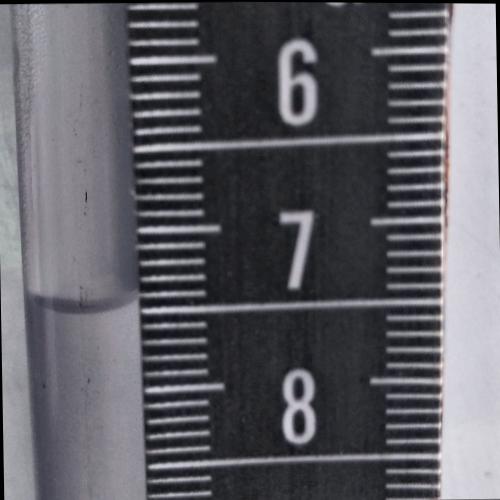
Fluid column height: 7.4 cm